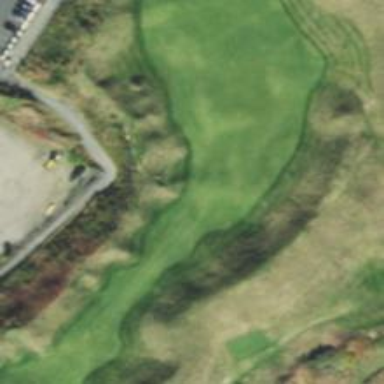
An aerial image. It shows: Rough area on grassy golf course.